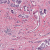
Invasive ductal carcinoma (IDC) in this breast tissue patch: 1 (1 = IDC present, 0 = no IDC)